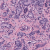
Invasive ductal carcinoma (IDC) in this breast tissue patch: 1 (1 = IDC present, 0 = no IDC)